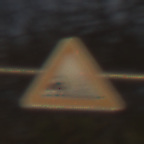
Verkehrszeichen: SplittSchotter
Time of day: SunriseSunset
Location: Outdoor (Nature)
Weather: PartlyCloudy
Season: NotSpecified
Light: Natural